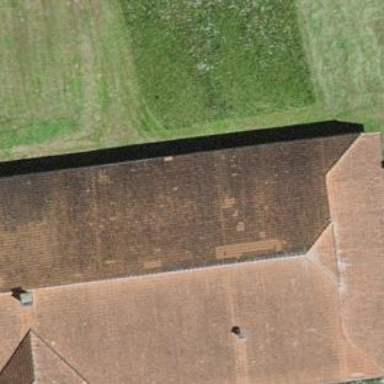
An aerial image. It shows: Farm building.